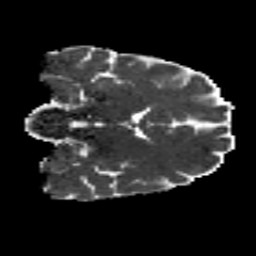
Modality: MD
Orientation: coronal
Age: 26
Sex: male
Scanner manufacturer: siemens
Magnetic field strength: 3 T
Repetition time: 8.8 s
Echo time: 0.085 s